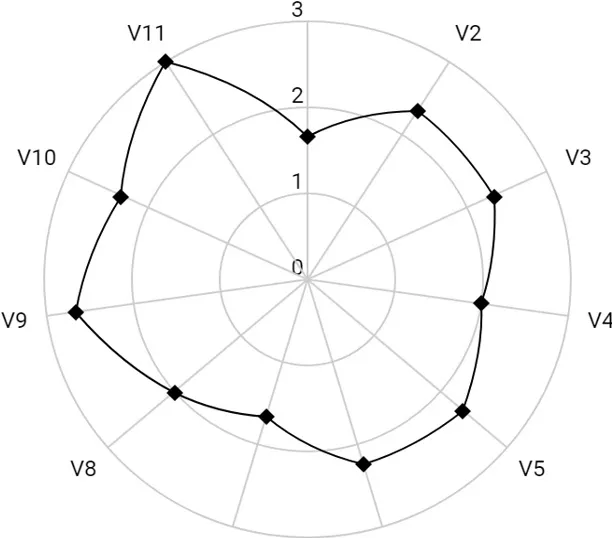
Mother's General Communicative Performance throughout the video feedback-guided teleintervention process. Source: own authorship.
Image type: chart (chart)